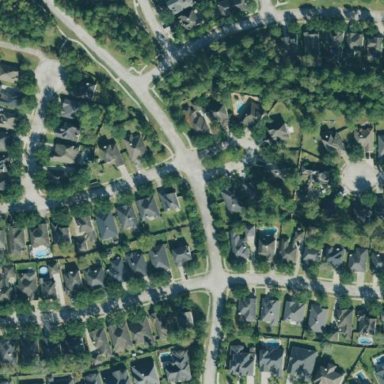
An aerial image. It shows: Residential area within neighborhood.